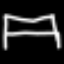
Label: bed